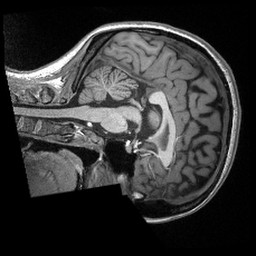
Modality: T1w
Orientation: sagittal
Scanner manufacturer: siemens
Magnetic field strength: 3 T
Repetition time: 2.3 s
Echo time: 0.00308 s